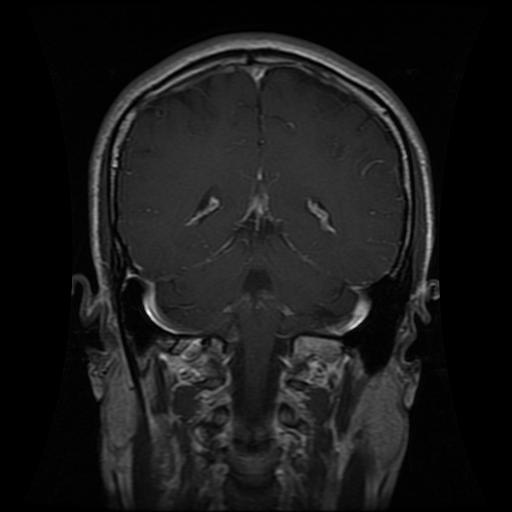
Label: glioma